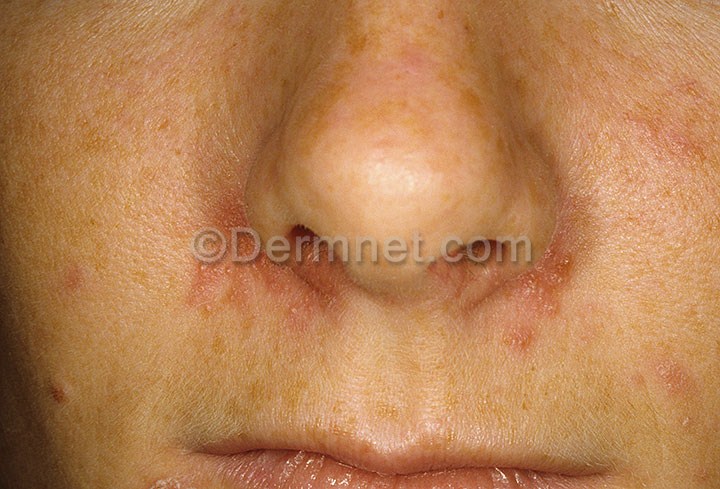
Disease: Acne and Rosacea Photos